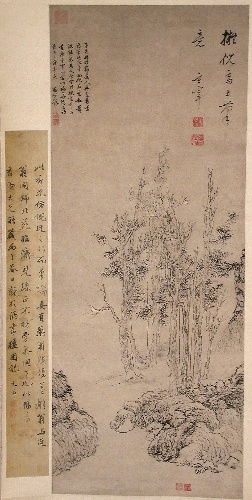
Title: 明  董其昌  倣倪瓚山水圖  軸|Landscape with Trees in the Manner of Ni Zan (1301–1374)
Artist: Dong Qichang
Artist bio: Chinese, 1555–1636
Date: ca. 1622–25
Object type: Hanging scroll
Classification: Paintings
Medium: Hanging scroll; ink on paper
Culture: China
Period: Ming dynasty (1368–1644)
Dimensions: Image: 45 1/2  × 18 in. (115.6 × 45.7 cm)
Overall with mounting: 94 7/8 × 27 1/2 in. (241 × 69.9 cm)
Overall with knobs: 94 7/8 × 31 1/2 in. (241 × 80 cm)
Department: Asian Art
Credit line: Bequest of John M. Crawford Jr., 1988
Accession year: 1989
Repository: Metropolitan Museum of Art, New York, NY
Tags: Landscapes